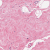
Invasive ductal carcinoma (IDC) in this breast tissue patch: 0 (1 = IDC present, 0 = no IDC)